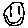
Label: smiley face